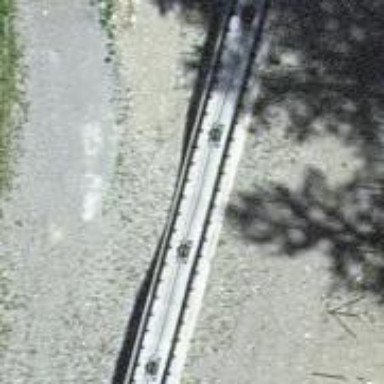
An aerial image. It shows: There is embankment along the funicular railway.